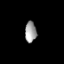
Tissue: lung
Cell type: Epithelial cells
Senescence score: 0.2232
Nuclear area (px): 236
Mean DAPI intensity: 158.208